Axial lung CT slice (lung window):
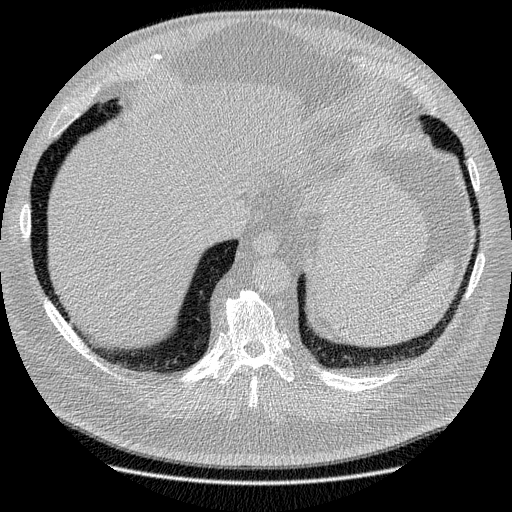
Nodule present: no